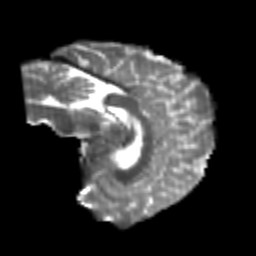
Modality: T2w
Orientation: sagittal
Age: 25
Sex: male
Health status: healthy
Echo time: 0.074 s